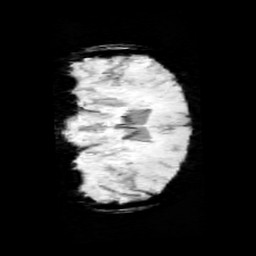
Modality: minIP
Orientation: coronal
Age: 11
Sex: male
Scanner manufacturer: siemens
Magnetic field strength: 3 T
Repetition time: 0.027 s
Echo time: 0.02 s